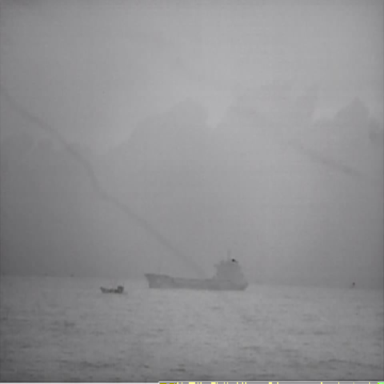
There are two objects shown in the infrared image, including a liner, and a bulk_carrier.